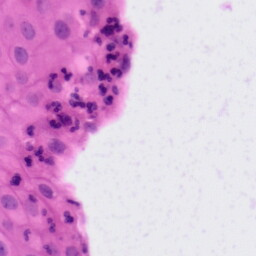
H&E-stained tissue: Tonsil